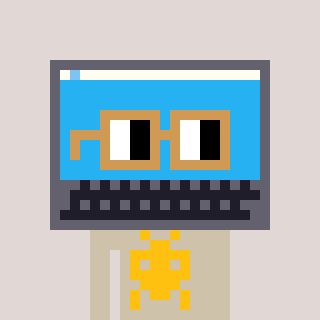
a pixel art character with square brown glasses, a laptop-shaped head and a bege-colored body on a warm background